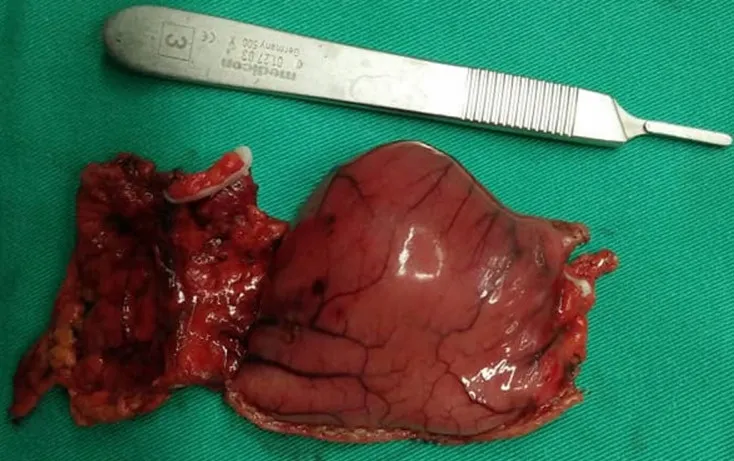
the serosal surface of the specimen showing no tumour breach.
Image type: medical_photograph (other_medical_photograph)